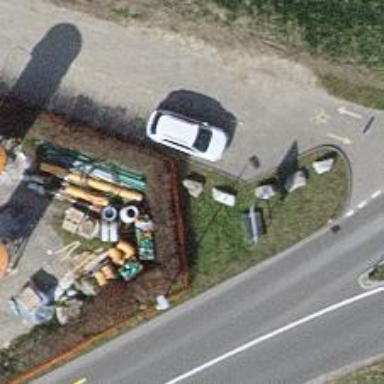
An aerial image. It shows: Block barrier.